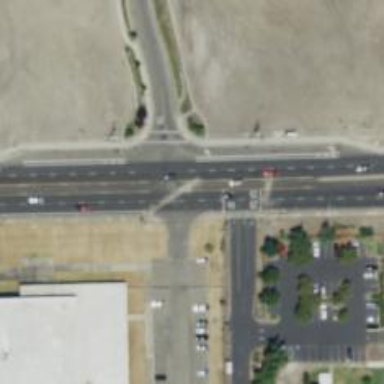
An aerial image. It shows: Asphalt road with secondary link designation.